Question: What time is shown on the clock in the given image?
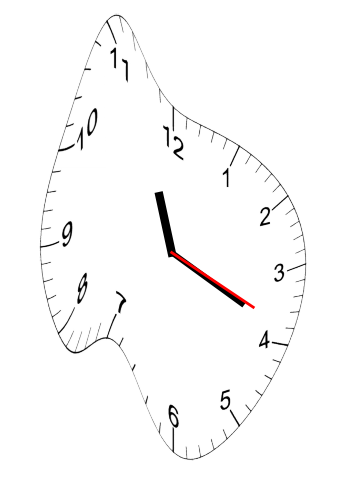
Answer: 11:19:19